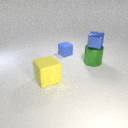
large yellow rubber cube to the left of small blue rubber cube